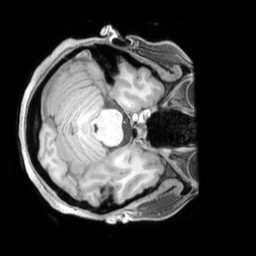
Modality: T1w
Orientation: axial
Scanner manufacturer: siemens
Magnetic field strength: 3 T
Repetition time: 2.3 s
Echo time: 0.00226 s